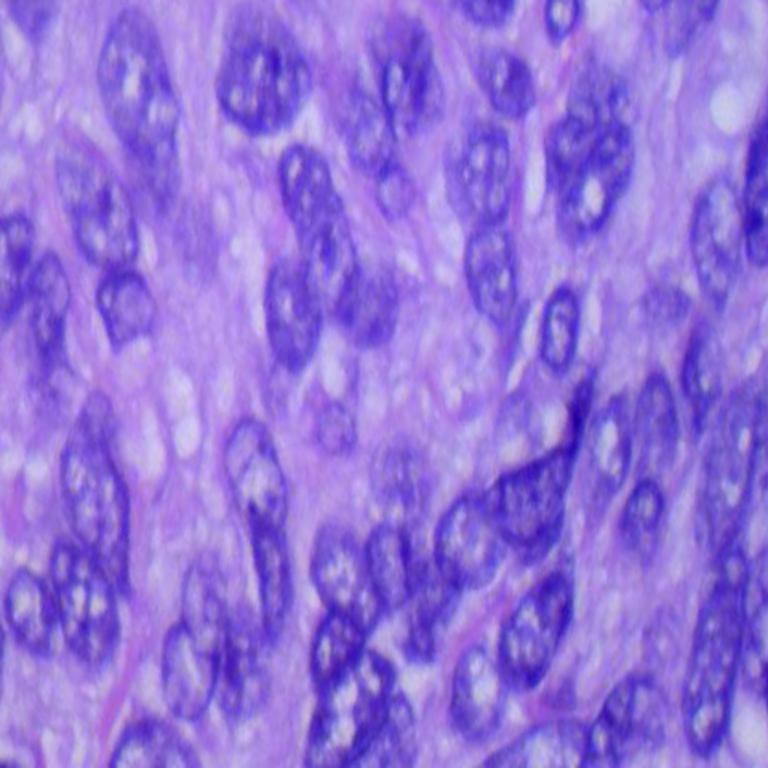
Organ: lung
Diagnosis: squamous carcinomas